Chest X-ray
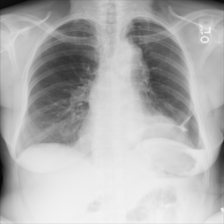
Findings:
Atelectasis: positive
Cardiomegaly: negative
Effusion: negative
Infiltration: negative
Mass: negative
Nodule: negative
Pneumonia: negative
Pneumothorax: positive
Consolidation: negative
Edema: negative
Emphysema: negative
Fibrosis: negative
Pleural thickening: negative
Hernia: negative